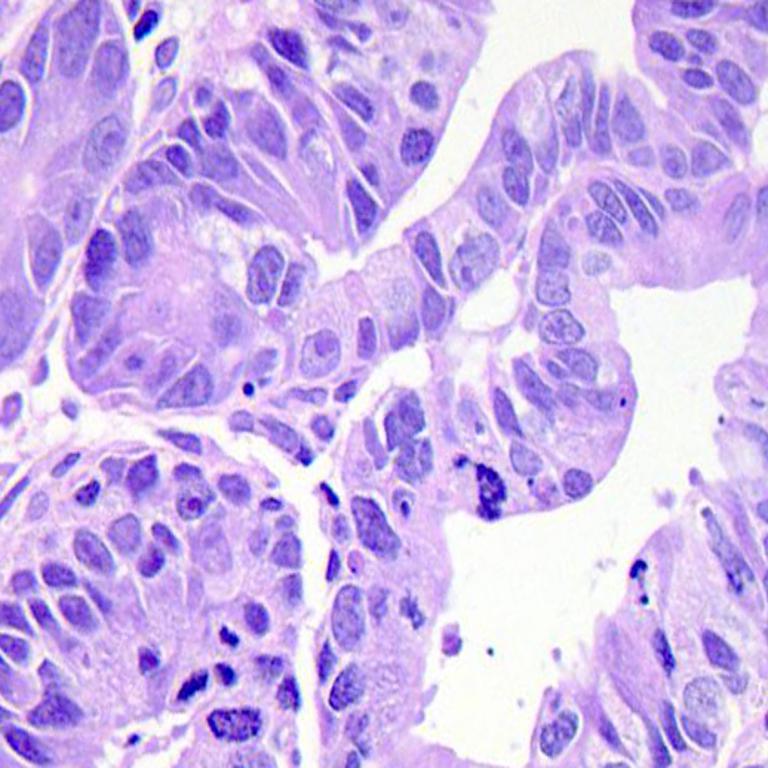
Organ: colon
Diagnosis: adenocarcinomas